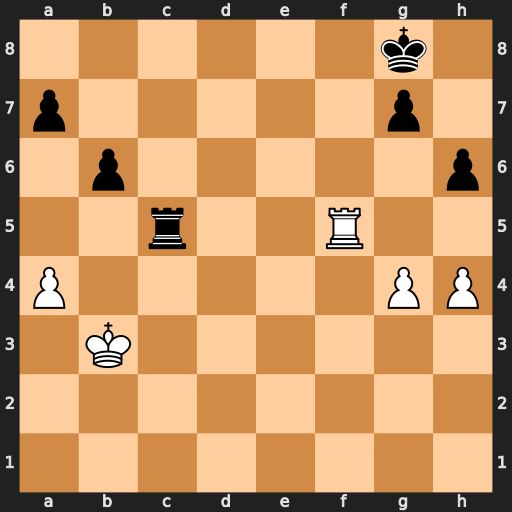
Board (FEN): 6k1/p5p1/1p5p/2r2R2/P5PP/1K6/8/8
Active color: w
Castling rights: -
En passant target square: -
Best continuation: Rxc5 bxc5 Kc4 Kf7 Kxc5 Kf6 Kd6 a5 Kd5 g5 h5